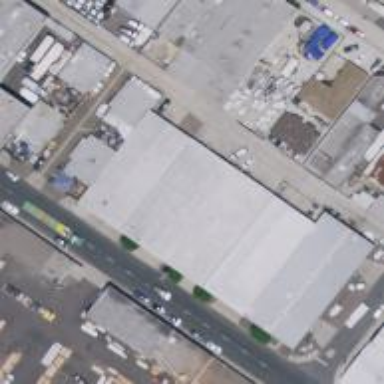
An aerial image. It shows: Industrial building.